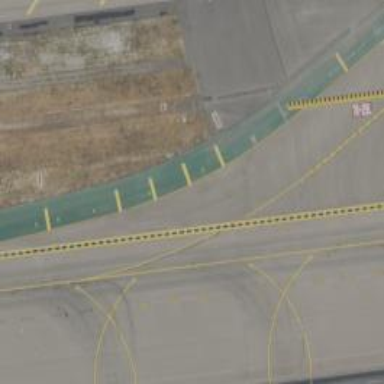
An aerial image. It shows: View of taxiway at the airport.